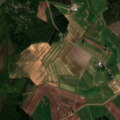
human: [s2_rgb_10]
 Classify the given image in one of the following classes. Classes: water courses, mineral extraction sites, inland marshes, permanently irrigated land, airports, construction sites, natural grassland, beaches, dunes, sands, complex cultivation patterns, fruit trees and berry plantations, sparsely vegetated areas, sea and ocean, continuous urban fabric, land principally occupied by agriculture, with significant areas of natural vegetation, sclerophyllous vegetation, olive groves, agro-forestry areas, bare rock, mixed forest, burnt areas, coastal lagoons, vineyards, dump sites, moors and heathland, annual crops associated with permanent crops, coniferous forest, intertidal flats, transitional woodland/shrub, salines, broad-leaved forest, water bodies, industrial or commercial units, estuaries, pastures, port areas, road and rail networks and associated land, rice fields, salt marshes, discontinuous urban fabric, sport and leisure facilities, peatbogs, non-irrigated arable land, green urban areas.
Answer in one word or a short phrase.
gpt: non-irrigated arable land, land principally occupied by agriculture, with significant areas of natural vegetation, coniferous forest, mixed forest